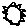
Label: sun